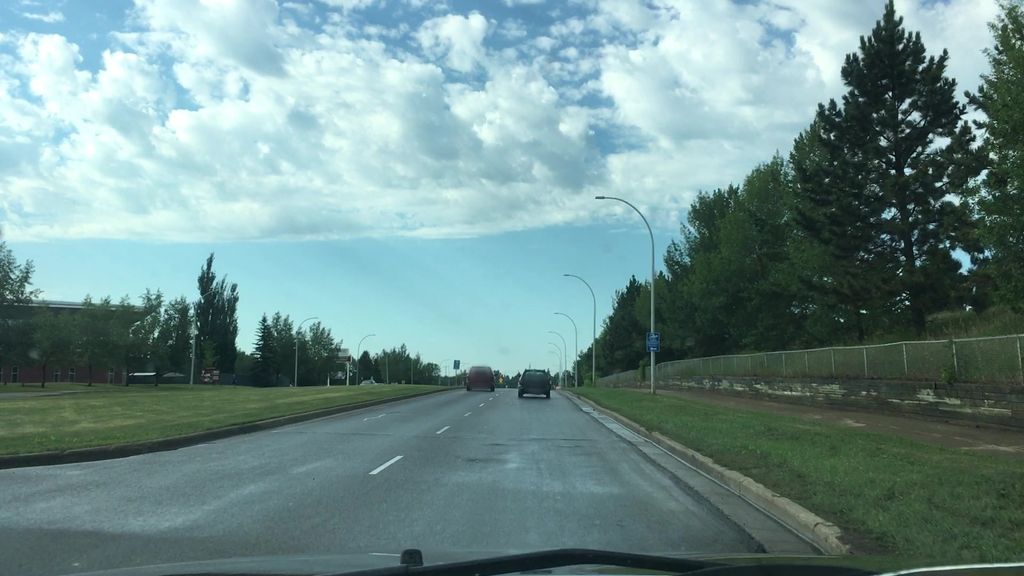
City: edmonton